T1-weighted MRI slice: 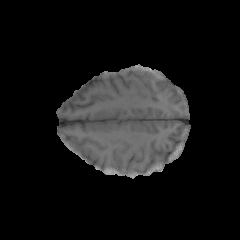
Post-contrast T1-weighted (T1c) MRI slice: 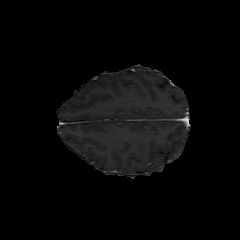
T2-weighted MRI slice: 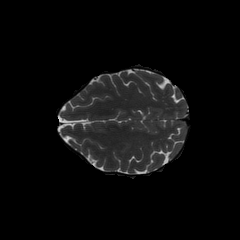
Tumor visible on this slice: no